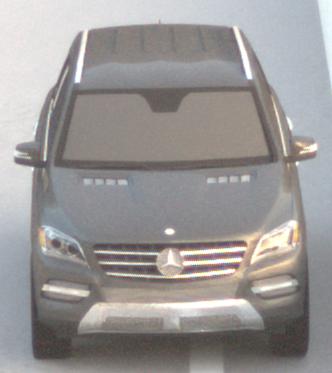
Make: Mercedes-Benz
Model: ML 350
Detailed model: M-Class (166)
Model produced from: 2011/11
Model produced until: 2014/10
Doors: 5
Color: gray
Road condition: dry road
Daytime: sunrise or sunset
Contrast: low contrast